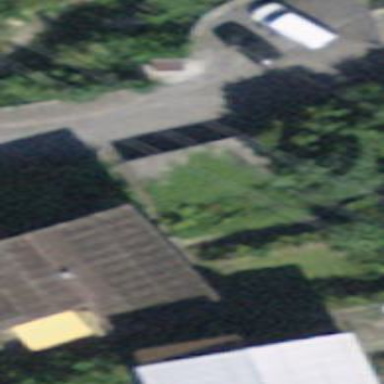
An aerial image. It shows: Garage building.